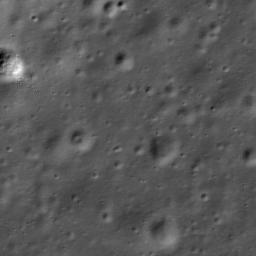
Host type: background_regolith
Lunar coordinates: latitude nan, longitude nan